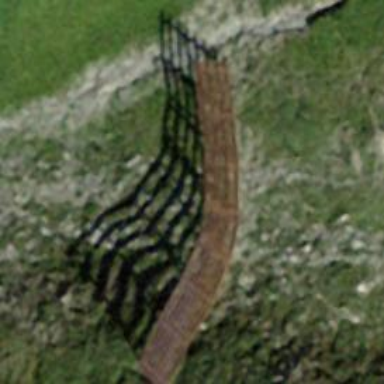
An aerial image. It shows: Snow bridge avalanche protection made of fence.